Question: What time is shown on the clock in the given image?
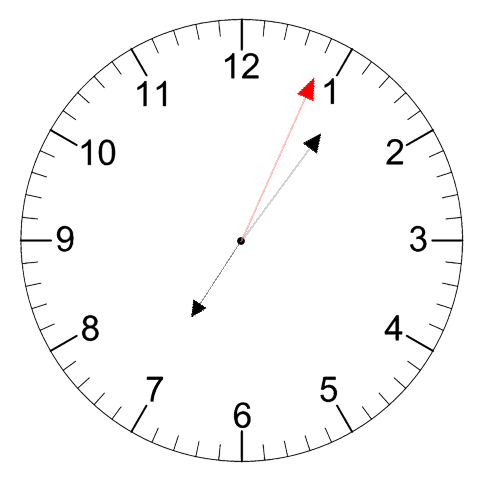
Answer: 07:06:04